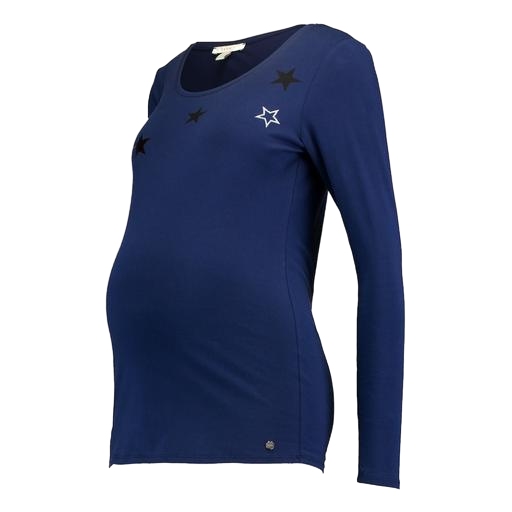
blue maternity top embroidery, maternity blue dream team tee, blue iconic women's long-sleeved t-shirt, white background